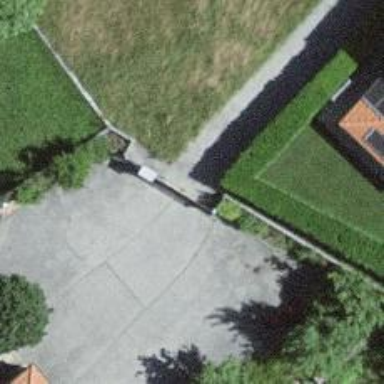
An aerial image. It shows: Gate.